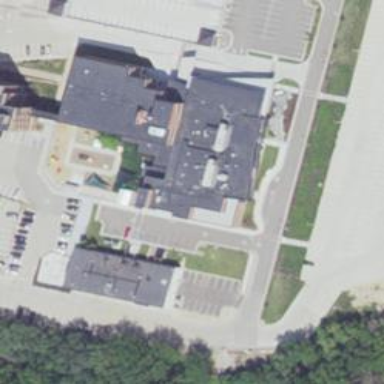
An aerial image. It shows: Hospital building.